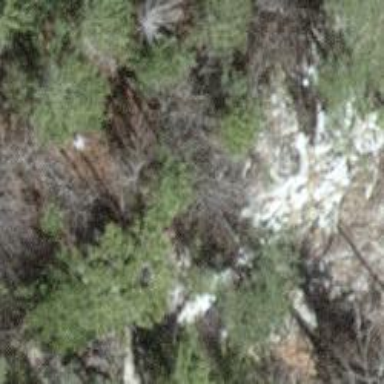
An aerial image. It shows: Cliff in nature.